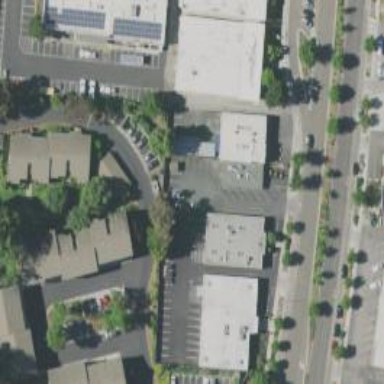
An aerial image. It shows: Parking space.